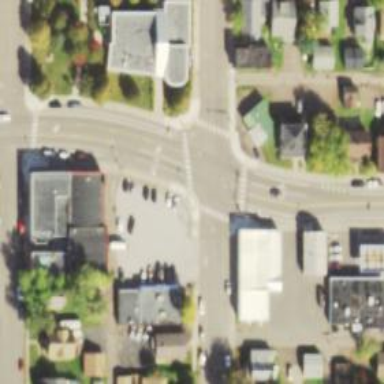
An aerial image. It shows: Crossing on the road.